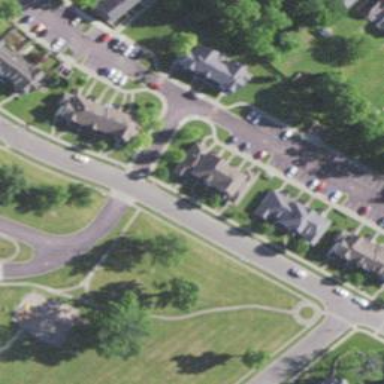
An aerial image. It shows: Living street.